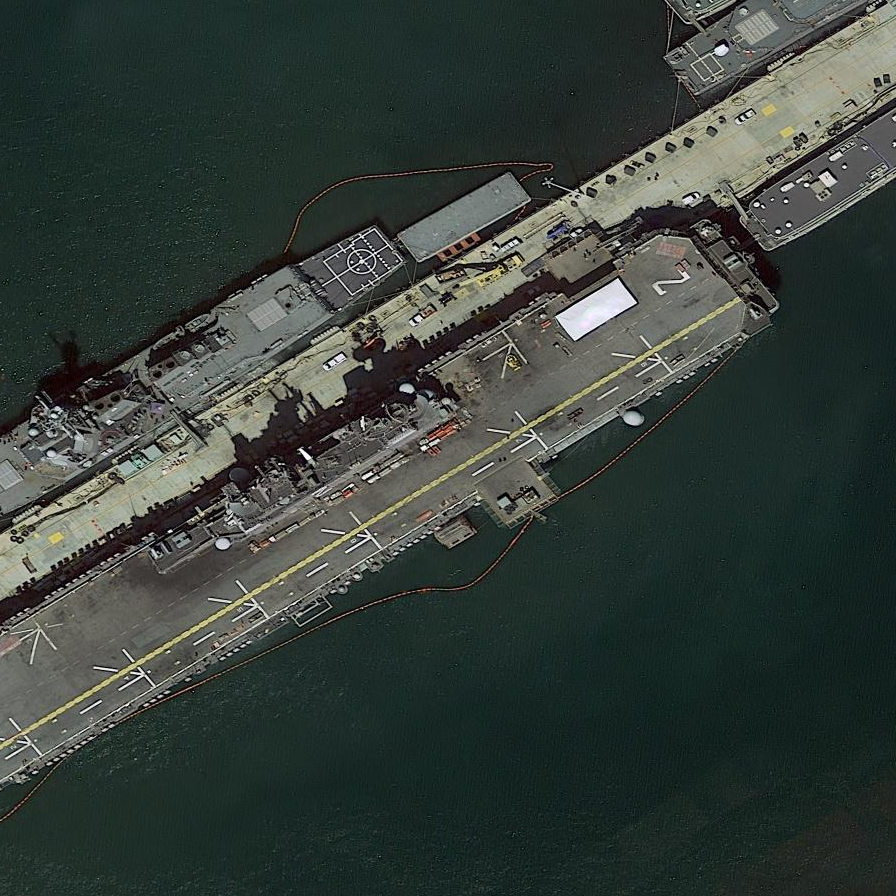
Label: assault